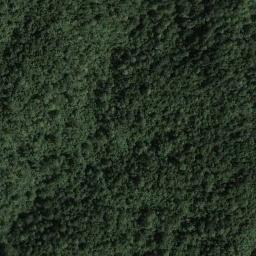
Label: forest